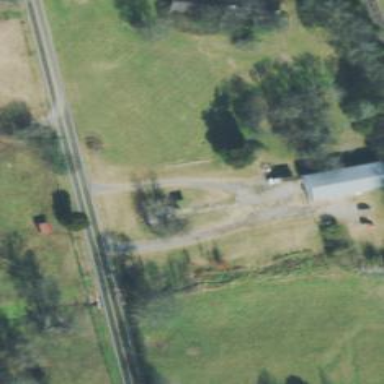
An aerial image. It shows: Driveway.